Interaction volume radius: 5 \u00c5
Interaction volume height: 35 \u00c5
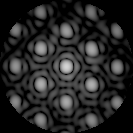
Disorder parameter: 0.1929